Question: I am planning to develop Loop the loop, also known as Fences, puzzle game on Android.
It basically consist of n by m (n X m) matrix of cells. Each cell has edges and corners(dots).
The rules are simple. You have to draw lines between the dots to form a single loop without crossings or branches. The numbers withing a cell indicate how many lines surround it. Refer <URL> for rules and to try out.
To develop visual n X m matrix, I think of using a gridlayout of n X m rows. Each cell will hold a button with default opacity of 0, i.e. it is transparent. When user clicks an edge, its opacity will be toggled to 1, i.e. the button will get highlighted indicating that an edge is selected as shown below.

Apart from handling user clicks(touch) events for enabling/disabling, the event will be dispatched to surrounding cells to increase/decrease its active edge count.
My questions are as below:
1) My choice of gridlayout may not be best choice or it could be inefficient. Could you give your opinion on this?
2) Are there other API/libraries that have better data structure to handle the nXm with edge handling?
3) For edges, would ImageButton be a better choice?
4) Any other input for this game development, rather a visual puzzle development. I say this because it is very unlike normal 2D games where actors occupy any place on the game area.
5) Let me know if this post should have been posted in any other area, like any specific forum/wiki or like similar?
Many thanks in advance for your inputs.
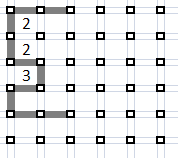
Answer: 1. Normally games for android are designed using the Canvas and OpenGL, but since your app doesn't require high graphics processing power, it can be implemented. But my opinion is to use your own matrix framework, you could control and manage more comfortably.
2. I doubt there would be any API for this. By default android has matrix class but that is used primarily for bitmap processing. Grid serves your purpose here.
3. Again if you are not making your own framework, then imageButton may serve the purpose. CheckBox with a different image drawable can also be used.
4. Cannot understand the questions...
5. No Idea, I am new too...